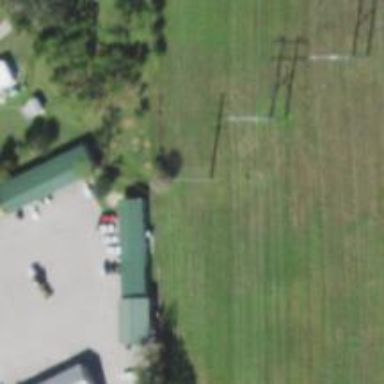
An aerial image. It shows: Power pole.